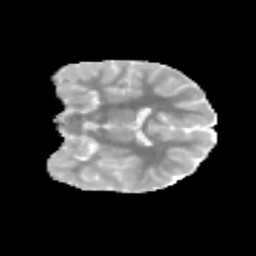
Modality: MD
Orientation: coronal
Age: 9
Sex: male
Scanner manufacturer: siemens
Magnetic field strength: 3 T
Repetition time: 3.8 s
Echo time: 0.07 s